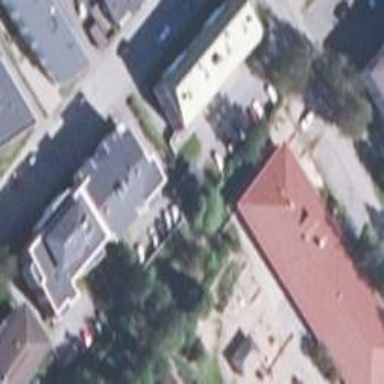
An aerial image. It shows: Kindergarten building.